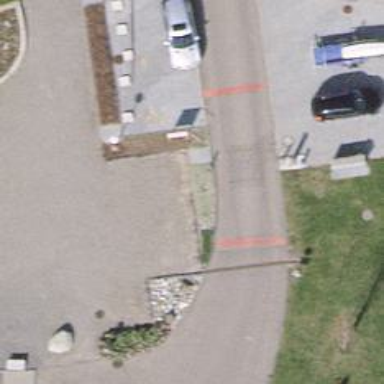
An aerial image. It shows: Bicycle parking area with stands.